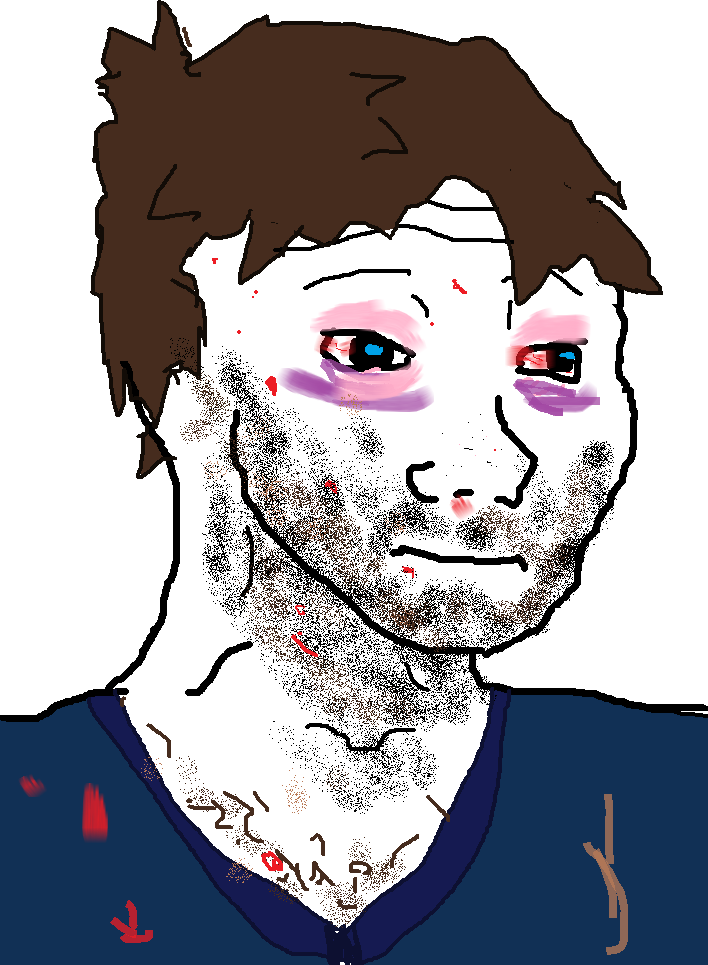
Label: 5_Tired_Wojak